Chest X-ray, AP view. Patient: 52 years old, sex F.
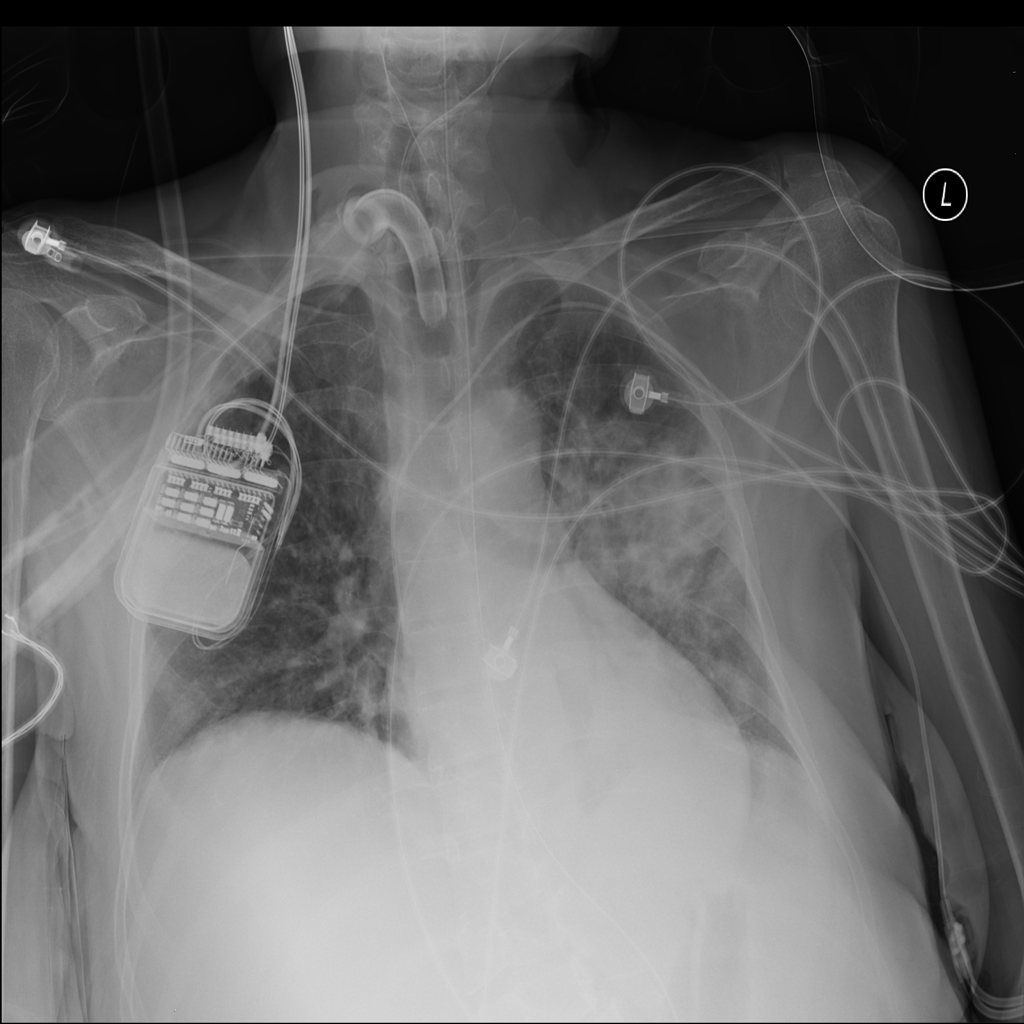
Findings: Consolidation, Pneumonia